Lunar surface albedo tile
Center latitude: -22.31
Center longitude: 43.151
Resolution (meters per pixel, mean): 121.63
Tile area (km^2): 14509.29
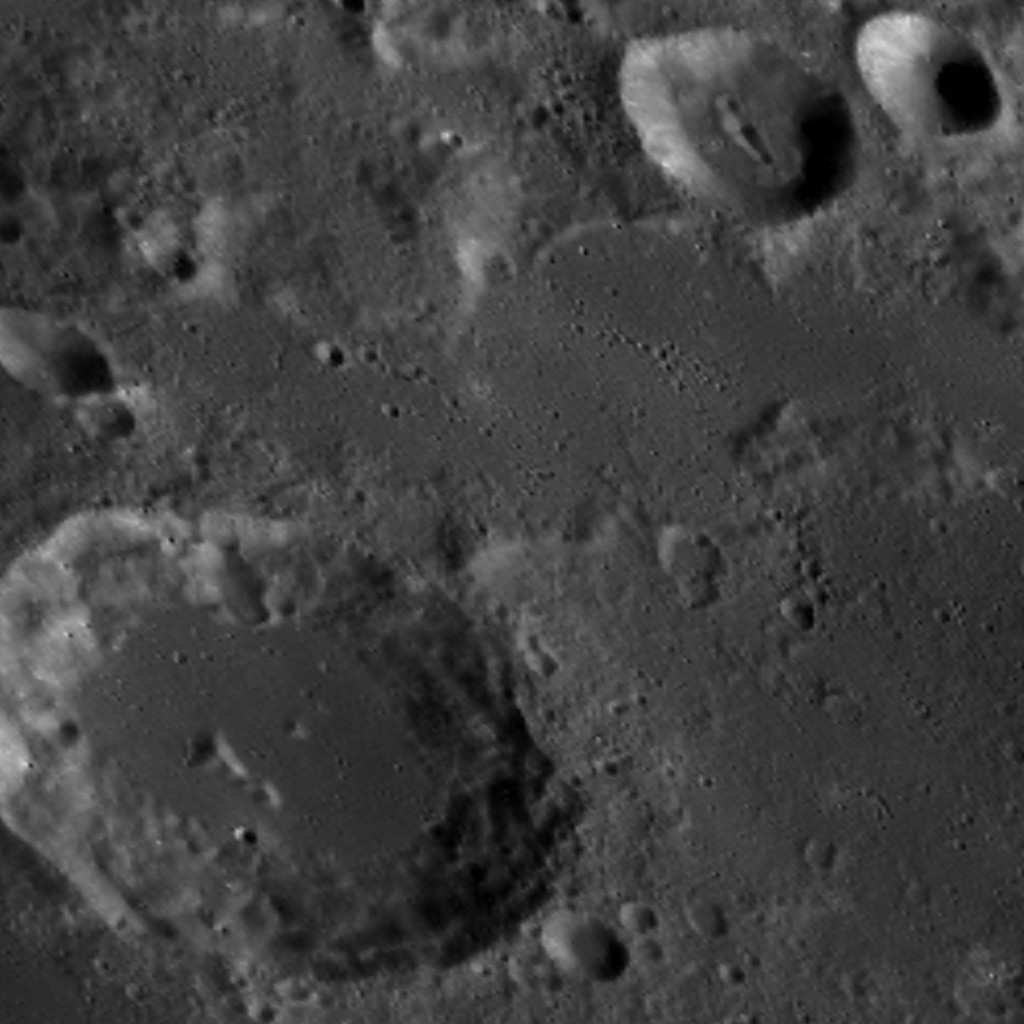